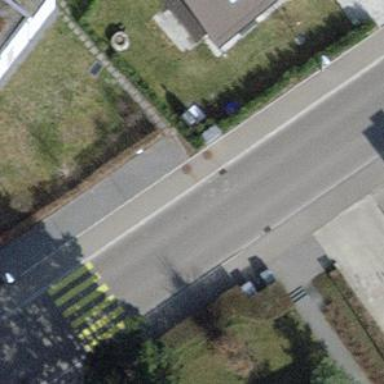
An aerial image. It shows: Sidewalk along the footway.